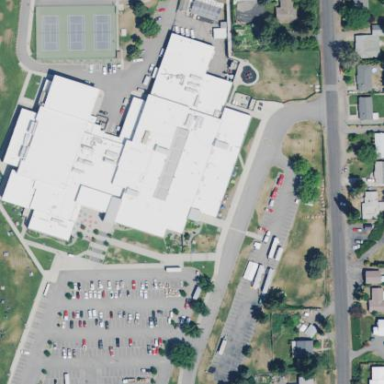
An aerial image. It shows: School building.